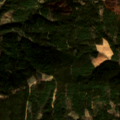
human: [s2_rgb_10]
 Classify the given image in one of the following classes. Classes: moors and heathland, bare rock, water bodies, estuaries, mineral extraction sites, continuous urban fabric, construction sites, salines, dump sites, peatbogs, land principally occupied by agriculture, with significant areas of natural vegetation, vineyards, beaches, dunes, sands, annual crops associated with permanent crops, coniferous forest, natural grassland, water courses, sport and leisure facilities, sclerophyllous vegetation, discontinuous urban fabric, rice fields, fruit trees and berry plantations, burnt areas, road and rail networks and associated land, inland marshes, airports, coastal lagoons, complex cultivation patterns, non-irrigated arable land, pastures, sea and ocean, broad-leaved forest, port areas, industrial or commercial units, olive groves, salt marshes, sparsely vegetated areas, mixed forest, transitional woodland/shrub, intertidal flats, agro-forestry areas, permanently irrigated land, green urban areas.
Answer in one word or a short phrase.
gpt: complex cultivation patterns, mixed forest, transitional woodland/shrub